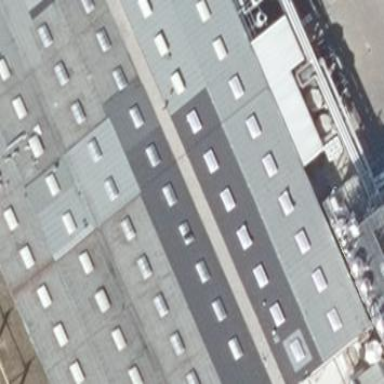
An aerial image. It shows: Industrial building.